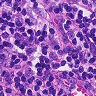
Metastatic tissue present: no